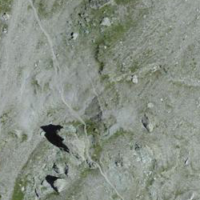
EUNIS habitat code: 48
Species observed at this site:
Saxifraga bryoides
Doronicum grandiflorum
Gentiana bavarica